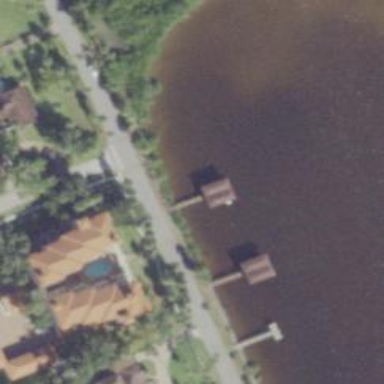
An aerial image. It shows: Man-made pier.